Question: I'm developing my MS Access database editor (mdb, accdb) which I will give everyone for free. I've done mostly everything that matters except relationships. The problem for me is how to show relationship(s). I would like to do it like in the real MS Access:

The thing is, I don't know how would I connect these child windows with a line that is stretching and resizing when one of the windows move etc...
This maybe not a question that can have a direct answer but I'm stuck here and don't know how to show those relationship(s). I'm using C++ Builder XE2.
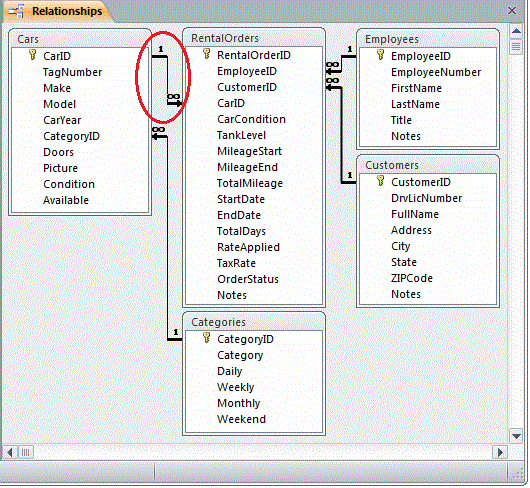
Answer: So you need a library to draw graphs...
Making an answer, for being able to put links in the list (which comments would not allow)
- <URL>